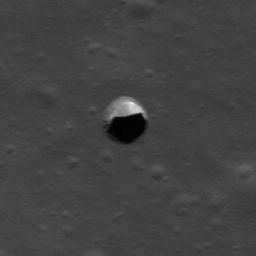
Pit: Highland 2
Host crater: Highland
Host type: highland
Lunar coordinates: latitude 41.156, longitude 18.821